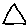
Label: triangle